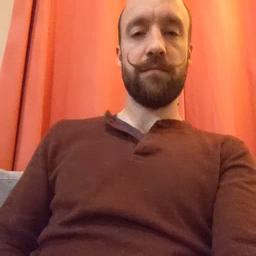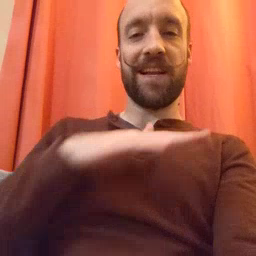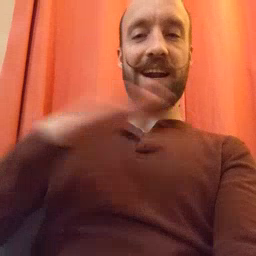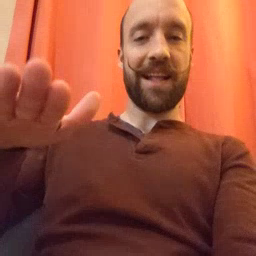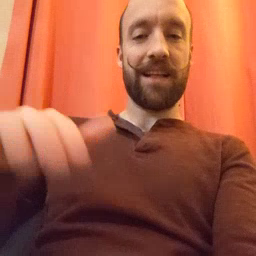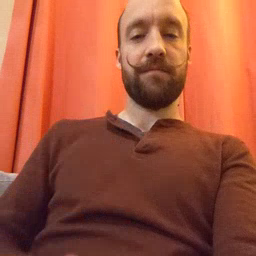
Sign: clean